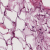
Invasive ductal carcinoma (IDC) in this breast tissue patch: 0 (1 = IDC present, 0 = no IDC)